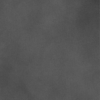
Label: dusty